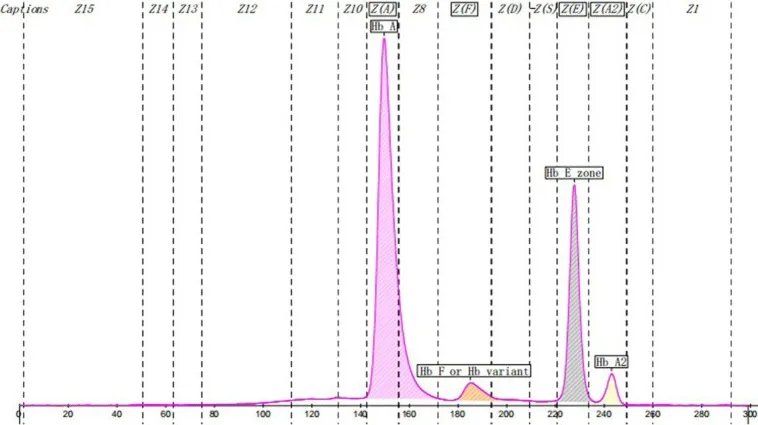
Chromatography of hemoglobin electrophoresis.
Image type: pathology (fish)